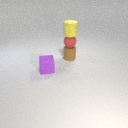
small purple rubber cube to the left of small brown rubber cylinder